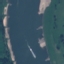
Land use / land cover class: River